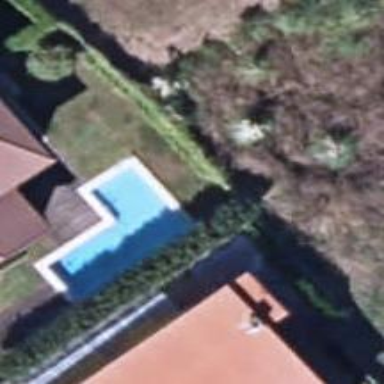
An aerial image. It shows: Swimming pool located in leisure land.